Question: I'm writing a program that has to process multiple images. Many of them have different resolutions (dpi). Is there a way to retrieve the information from file properties? I tried PIL.ExifTags, PIL.IptcImagePlugin, other EXIF extractors, but everything returns None.
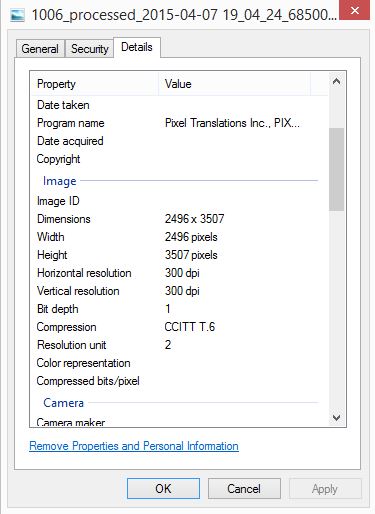
Answer: If it can't get dpi from jpeg by exif tools, the jpeg may not have exif and may have JFIF(APP0 metadata). It can get dpi from JFIF.
'''
def get_resolution(filename):
with open(filename, "rb") as f:
data = f.read()
if data[0:2] != b"yO":
raise ValueError("Not JPEG.")
if data[2:4] != b"ya":
return None
else:
if data[13] == b"":
unit = "no unit"
elif data[13] == b"":
unit = "dpi"
elif data[13] == b"":
unit = "dpcm"
else:
raise ValueError("Bad JFIF")
x = 256 * ord(data[14]) + ord(data[15])
y = 256 * ord(data[16]) + ord(data[17])
return {"unit":unit, "resolution":(x, y)}
'''